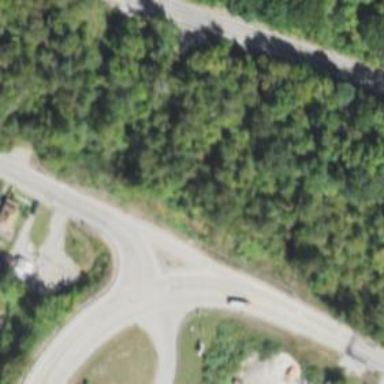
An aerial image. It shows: Primary link highway.